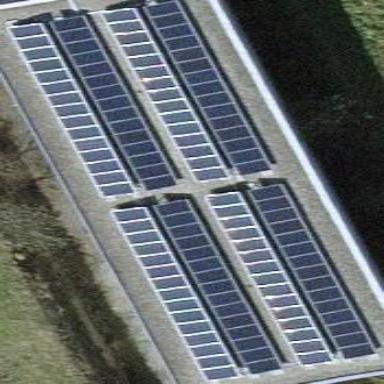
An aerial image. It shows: Solar power generator utilizing photovoltaic technology with solar photovoltaic panels.